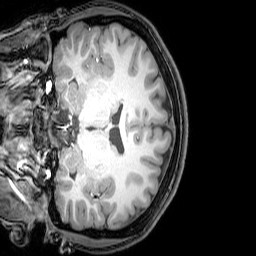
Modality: T1w
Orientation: coronal
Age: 20
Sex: female
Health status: healthy
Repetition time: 0.081 s
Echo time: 0.037 s